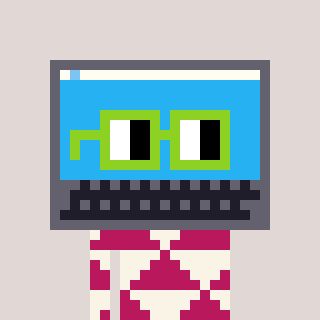
a pixel art character with square light green glasses, a laptop-shaped head and a darkpink-colored body on a warm background